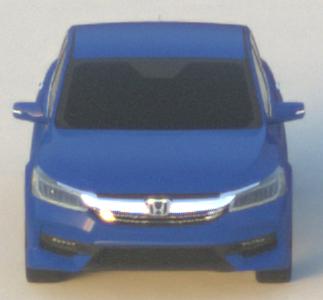
Make: Honda
Model: Accord Hybrid
Detailed model: 9. Generation
Model produced from: 2015
Model produced until: 2019
Doors: 4
Color: blue
Road condition: dry road
Daytime: dawn
Contrast: medium contrast